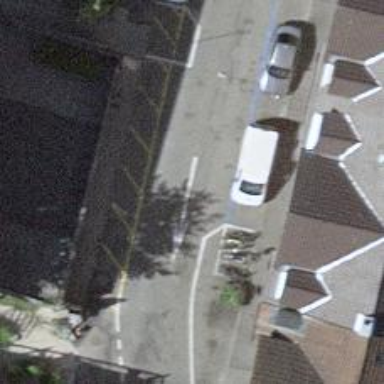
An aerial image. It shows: Bicycle parking area.